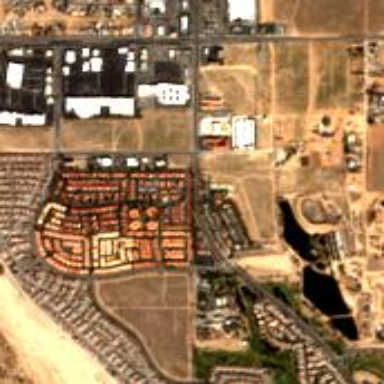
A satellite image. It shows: Residential area composed of single-family homes.